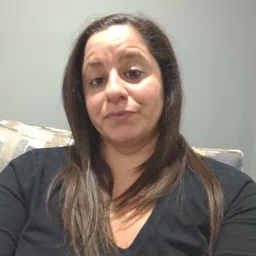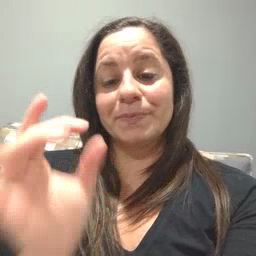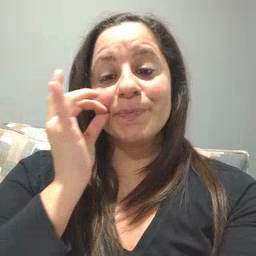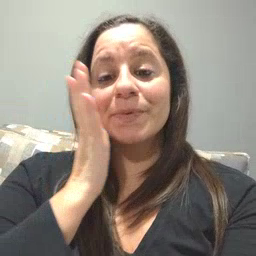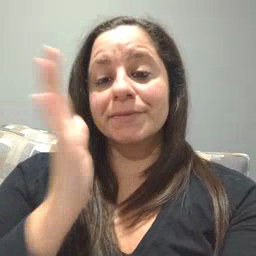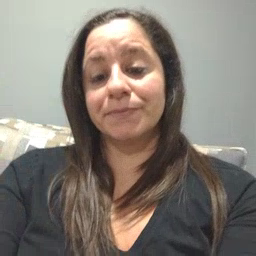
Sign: bee